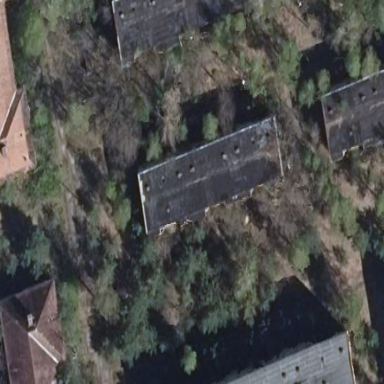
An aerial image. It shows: Partly ruined building in state of ruins.